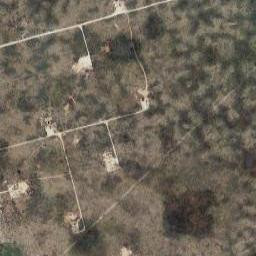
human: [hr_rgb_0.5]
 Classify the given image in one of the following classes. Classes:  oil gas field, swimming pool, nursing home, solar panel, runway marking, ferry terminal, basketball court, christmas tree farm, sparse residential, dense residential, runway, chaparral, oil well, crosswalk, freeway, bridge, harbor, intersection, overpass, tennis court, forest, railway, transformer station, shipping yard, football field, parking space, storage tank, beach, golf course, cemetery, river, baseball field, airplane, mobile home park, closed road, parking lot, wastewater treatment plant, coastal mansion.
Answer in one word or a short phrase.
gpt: oil gas field